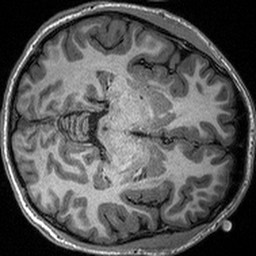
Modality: T1w
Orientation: axial
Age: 18
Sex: male